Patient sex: M
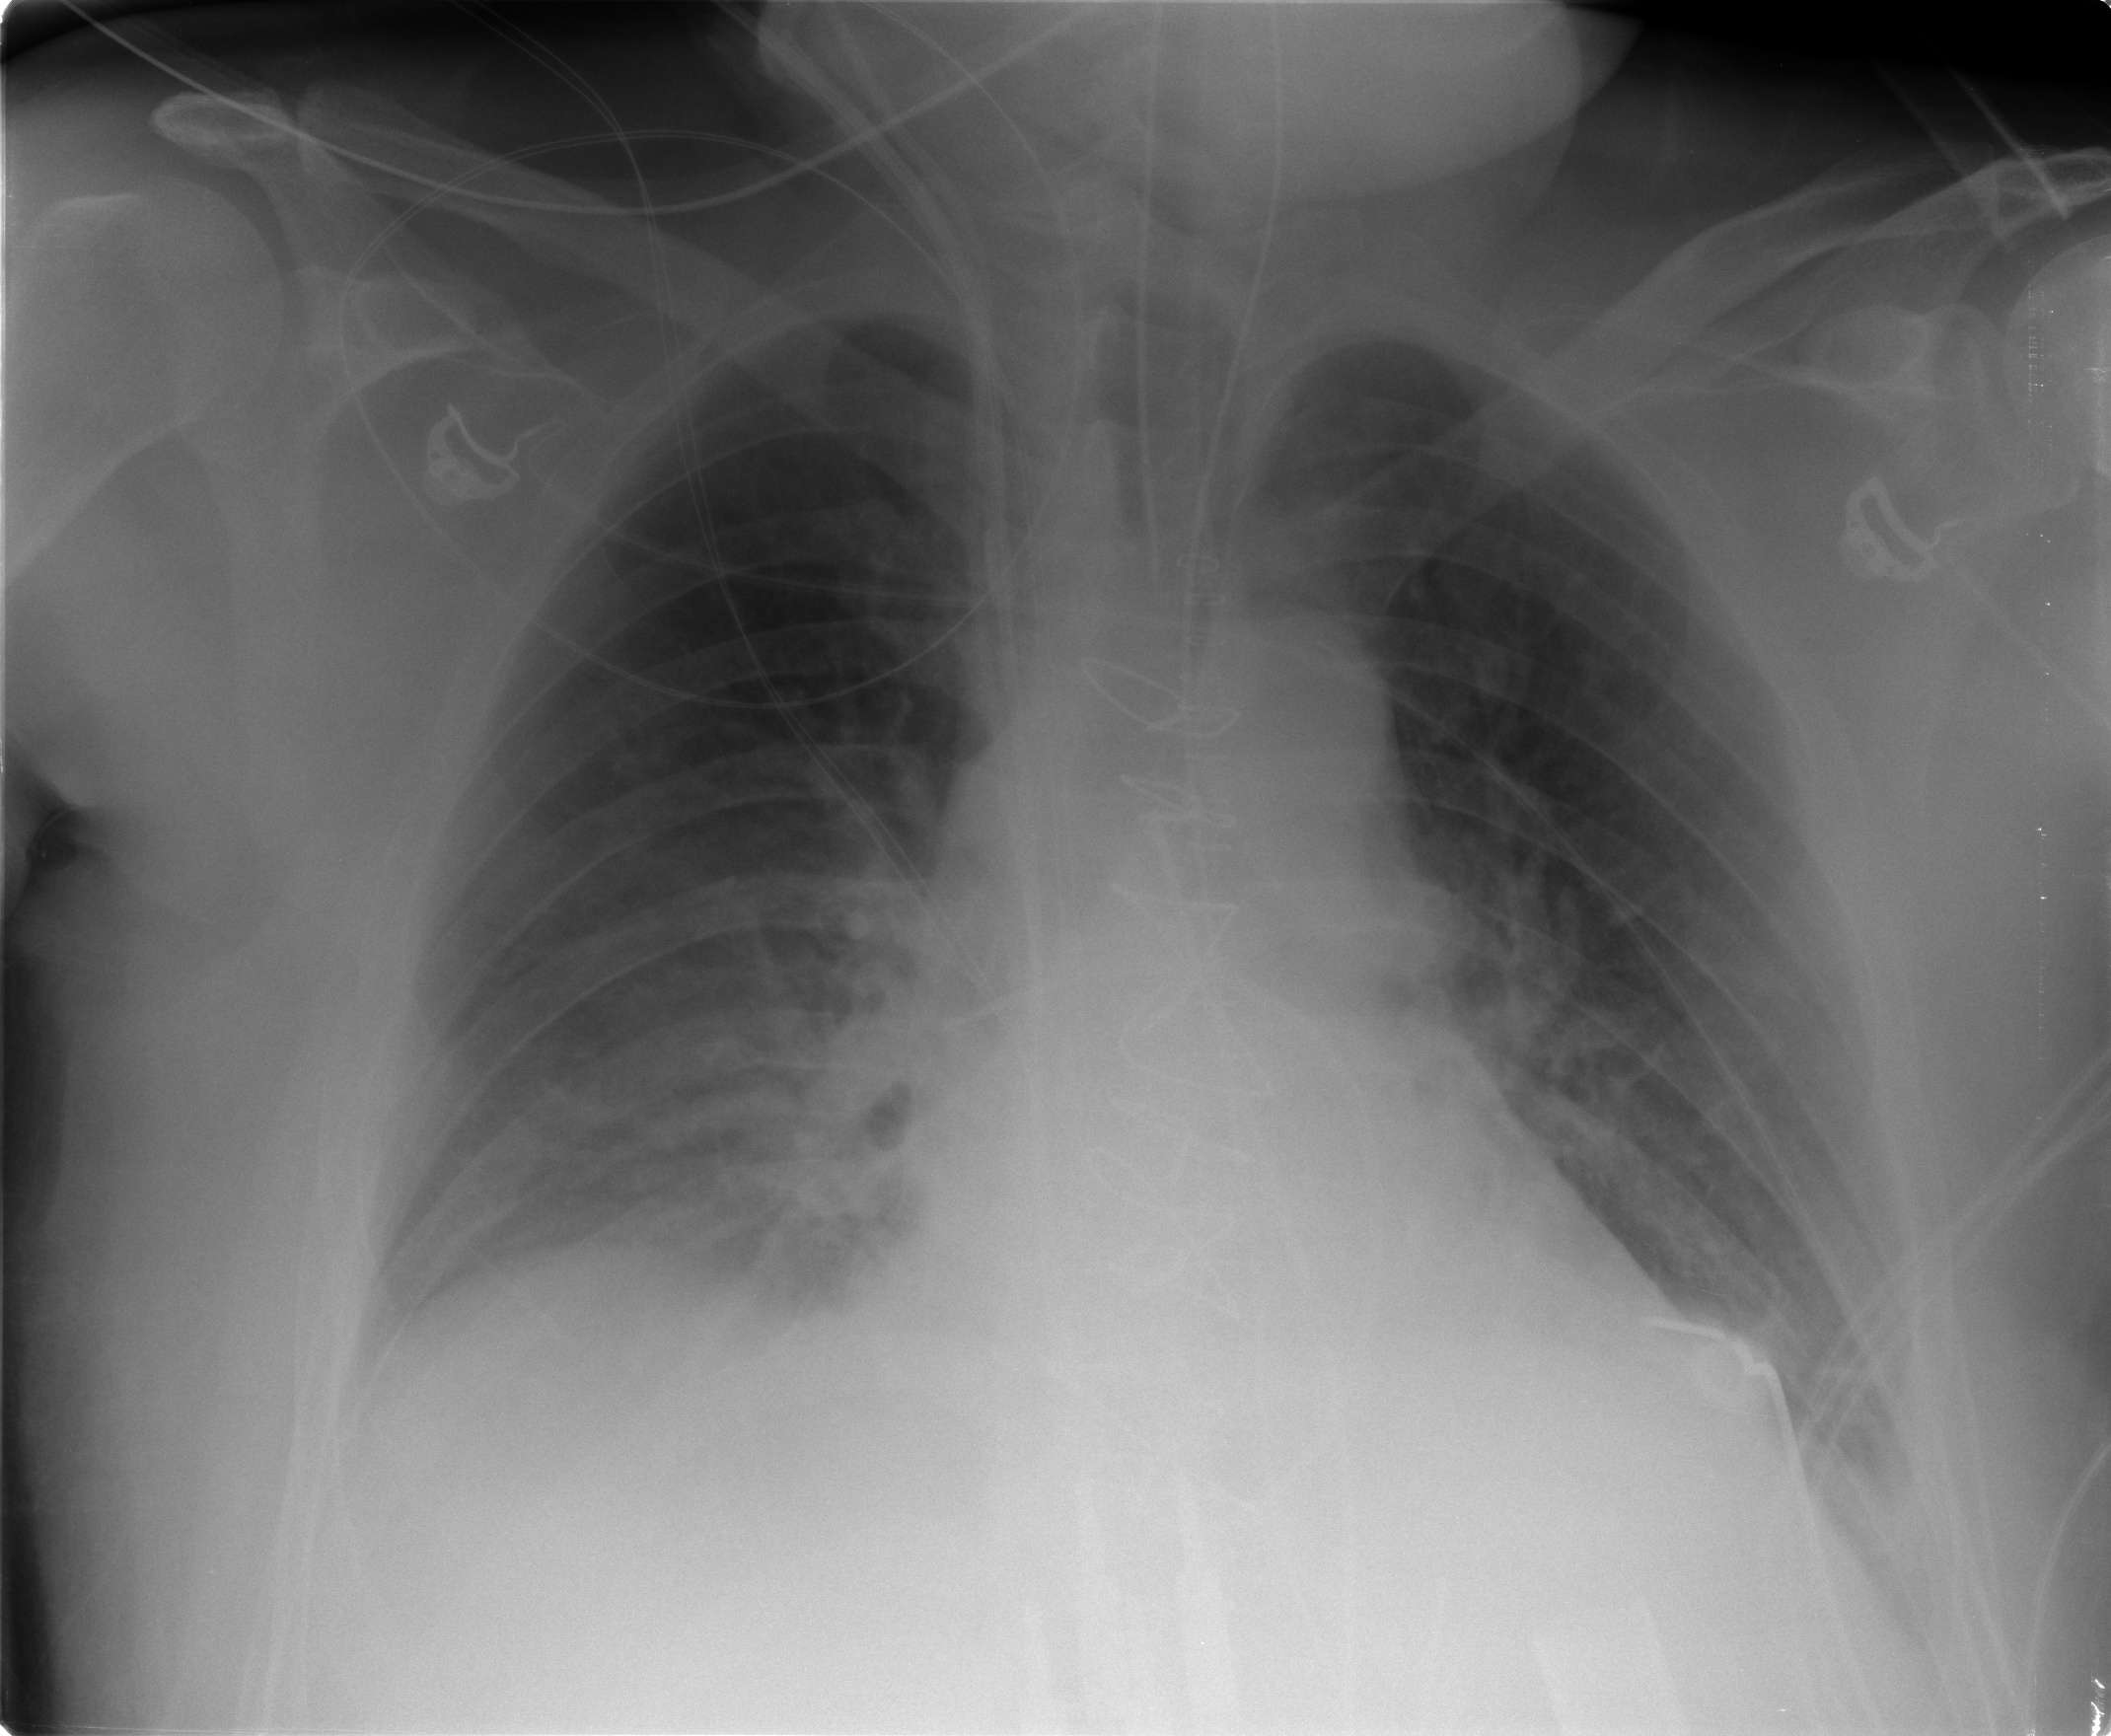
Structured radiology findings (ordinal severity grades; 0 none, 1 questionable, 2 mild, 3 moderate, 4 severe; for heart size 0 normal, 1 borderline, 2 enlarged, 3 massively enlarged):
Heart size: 2
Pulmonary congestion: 1
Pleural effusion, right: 0
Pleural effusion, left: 1
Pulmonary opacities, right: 2
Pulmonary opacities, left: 0
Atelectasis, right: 2
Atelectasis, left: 1